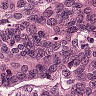
Metastatic tissue present: yes